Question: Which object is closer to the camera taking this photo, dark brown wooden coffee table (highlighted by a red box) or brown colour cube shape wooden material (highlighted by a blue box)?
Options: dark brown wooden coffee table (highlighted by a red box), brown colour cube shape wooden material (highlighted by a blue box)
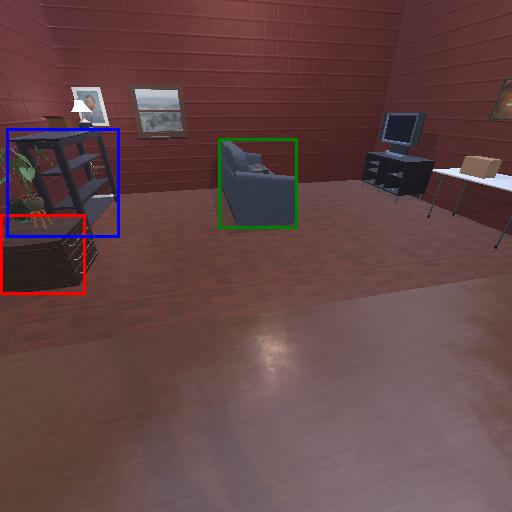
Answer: dark brown wooden coffee table (highlighted by a red box)